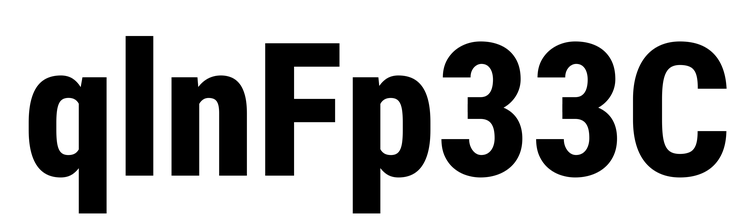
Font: Roboto_Condensed_ExtraBold